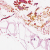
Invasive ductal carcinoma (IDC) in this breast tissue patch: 0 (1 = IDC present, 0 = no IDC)